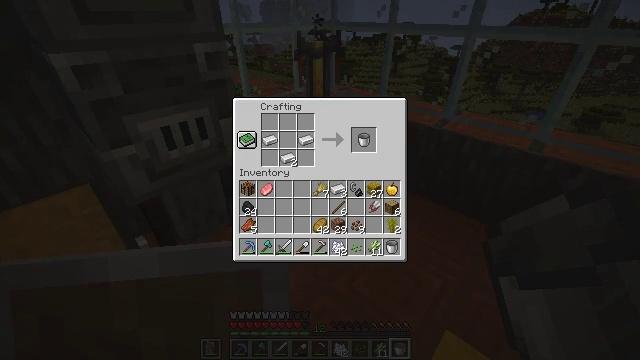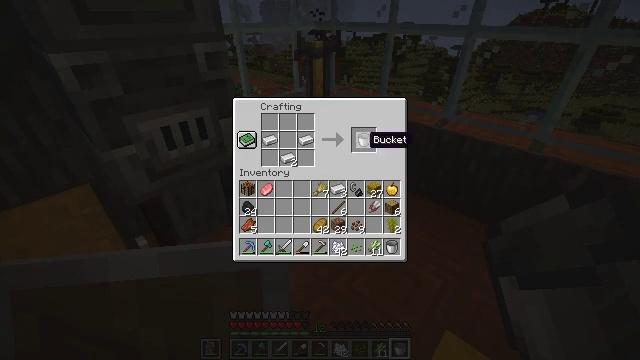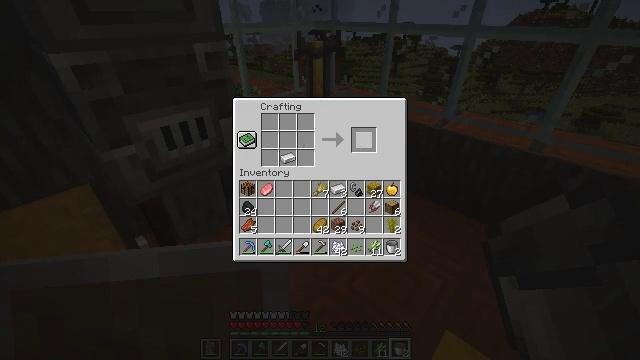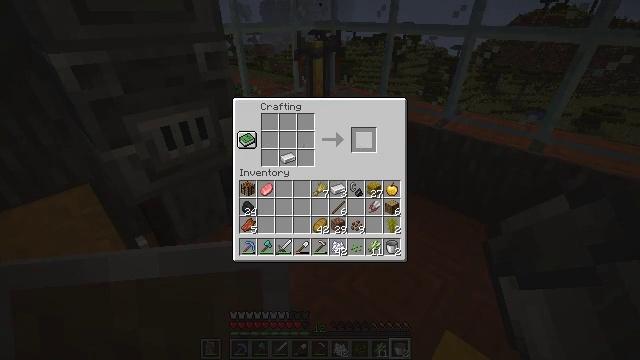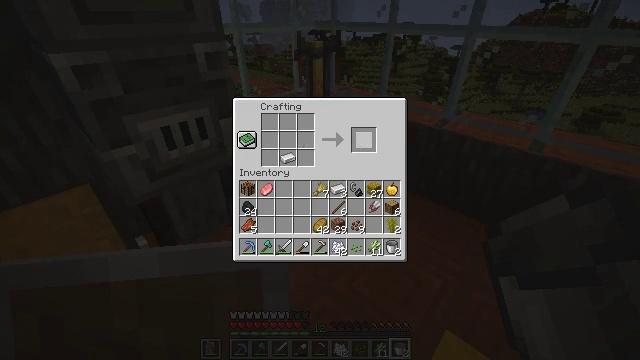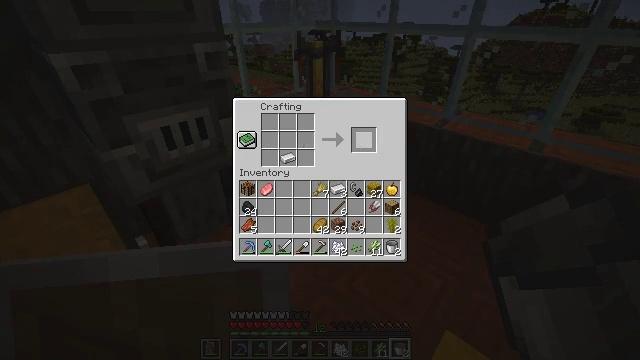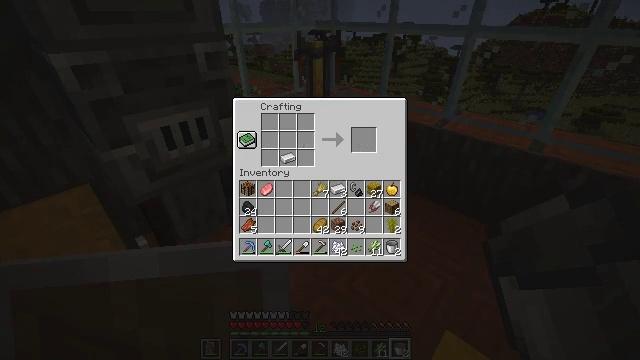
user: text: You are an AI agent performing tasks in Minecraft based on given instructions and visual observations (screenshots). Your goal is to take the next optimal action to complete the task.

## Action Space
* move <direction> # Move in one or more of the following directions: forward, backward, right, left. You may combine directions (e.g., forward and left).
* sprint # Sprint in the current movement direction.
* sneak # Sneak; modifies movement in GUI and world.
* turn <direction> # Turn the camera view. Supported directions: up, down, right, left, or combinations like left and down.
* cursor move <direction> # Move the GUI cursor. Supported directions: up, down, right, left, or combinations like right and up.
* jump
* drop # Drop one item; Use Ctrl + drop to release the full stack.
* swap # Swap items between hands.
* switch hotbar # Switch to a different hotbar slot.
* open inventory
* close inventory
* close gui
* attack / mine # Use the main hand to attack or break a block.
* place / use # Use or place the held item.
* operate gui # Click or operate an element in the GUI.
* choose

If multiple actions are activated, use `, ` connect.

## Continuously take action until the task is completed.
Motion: motion action
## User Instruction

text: Open crafting interface and create a bucket.
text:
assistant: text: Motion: sneak
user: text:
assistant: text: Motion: sneak, operate gui
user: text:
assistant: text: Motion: sneak, operate gui
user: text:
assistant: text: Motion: sneak, operate gui
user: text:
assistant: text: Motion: sneak
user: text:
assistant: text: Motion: sneak, cursor move left and down
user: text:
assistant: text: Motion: sneak